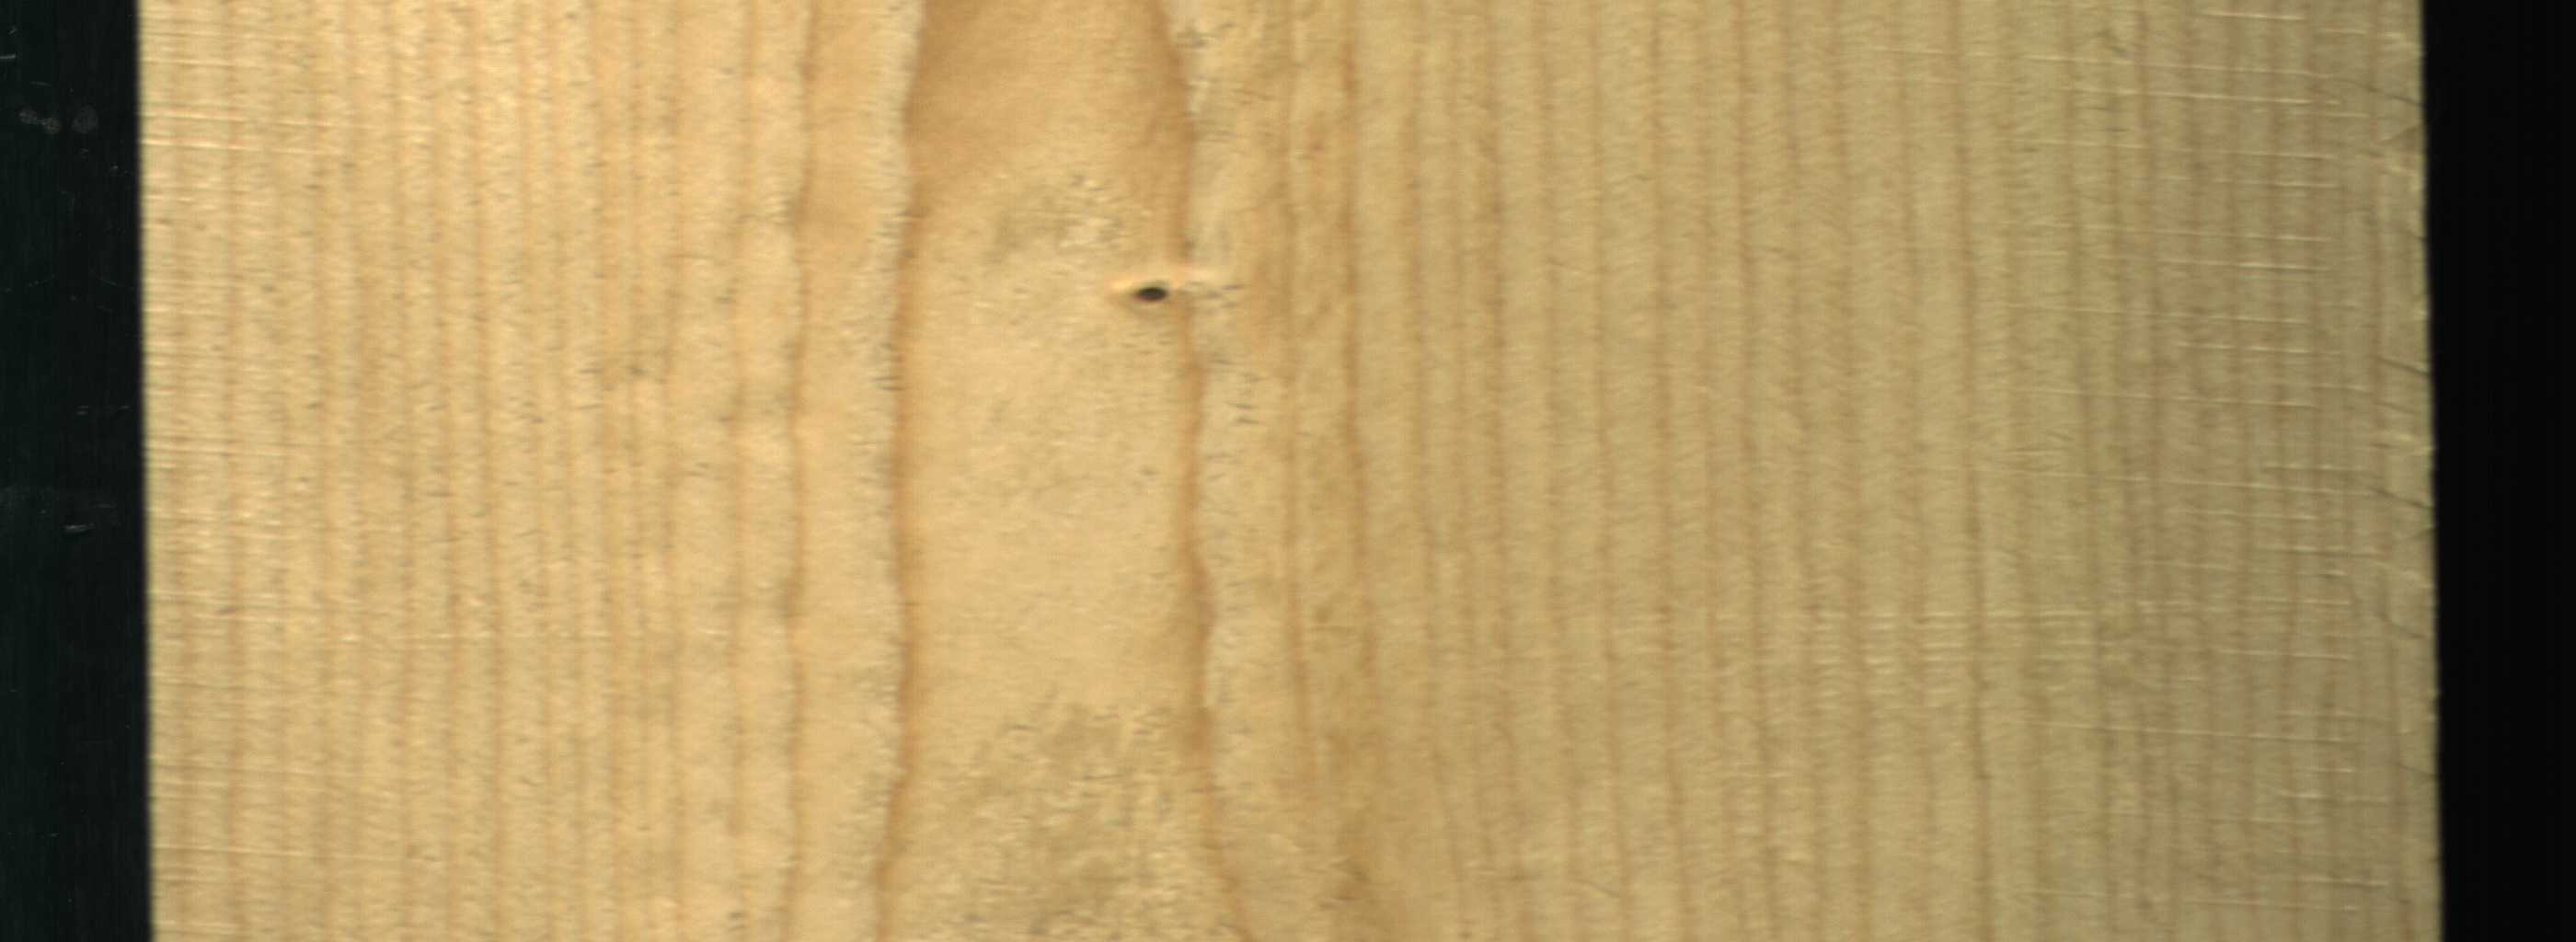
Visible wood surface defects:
Live_Knot